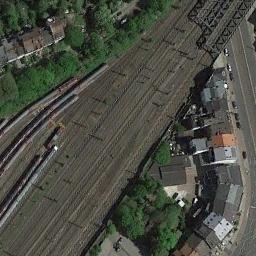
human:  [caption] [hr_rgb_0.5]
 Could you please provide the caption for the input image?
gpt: The railway is next to some trees and houses .

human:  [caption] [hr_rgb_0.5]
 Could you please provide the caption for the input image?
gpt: Several buildings of different shapes and sizes are beside the railway .

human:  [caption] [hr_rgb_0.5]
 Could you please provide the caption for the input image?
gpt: There are several rows of buildings on one side of the railway .

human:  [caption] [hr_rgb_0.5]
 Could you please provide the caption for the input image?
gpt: These railways go through a residential area and some trains are on the railways .

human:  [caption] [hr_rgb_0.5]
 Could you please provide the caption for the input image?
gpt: There are some green trees and buildings beside the railway .